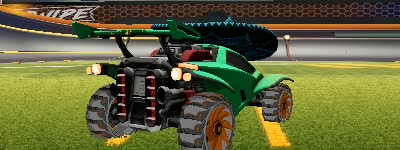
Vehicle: octane